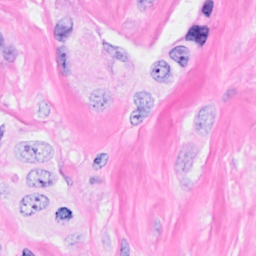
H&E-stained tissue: Breast